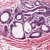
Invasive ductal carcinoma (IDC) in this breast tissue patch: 0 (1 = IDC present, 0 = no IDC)